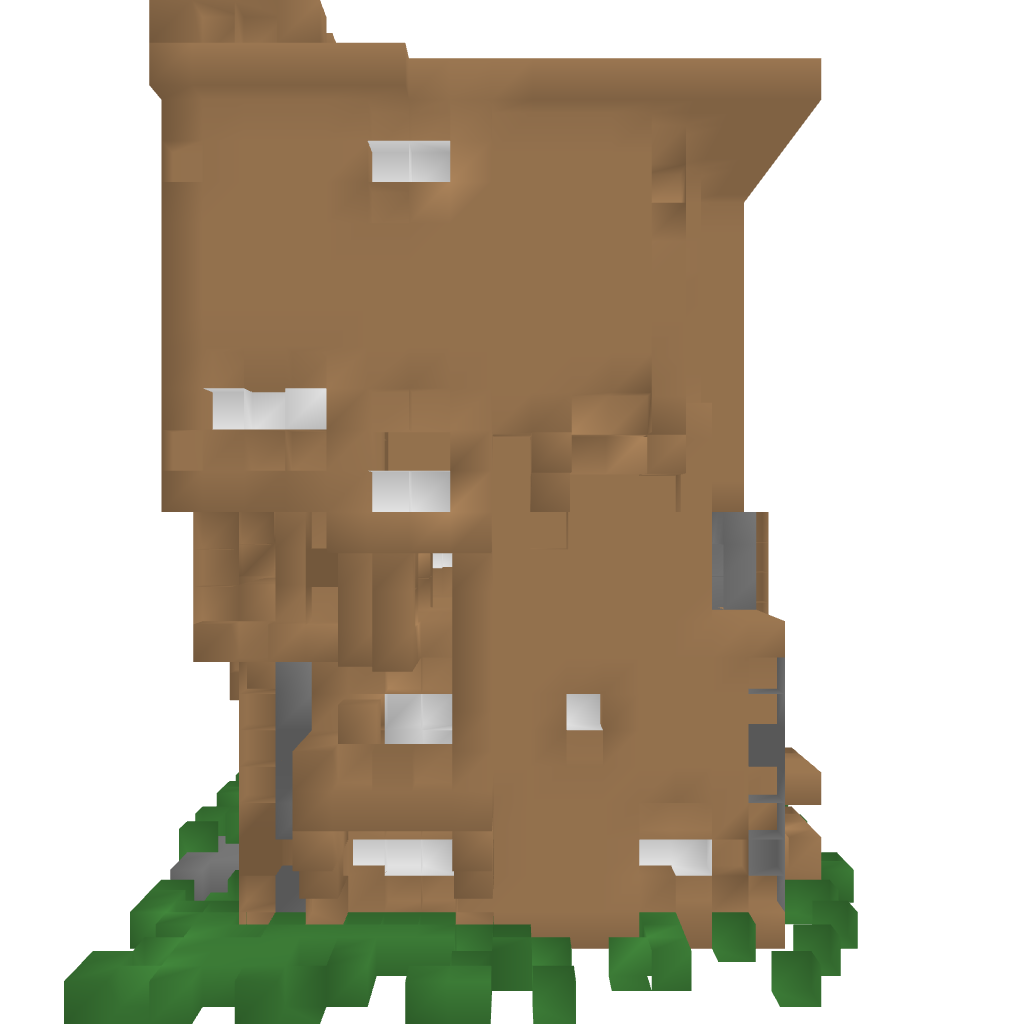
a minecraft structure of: AhmetEmin Caste - Villa bad low quality